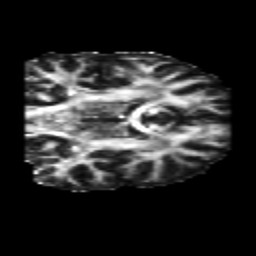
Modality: FA
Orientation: coronal
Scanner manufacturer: siemens
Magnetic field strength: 3 T
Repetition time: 6.8 s
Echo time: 0.093 s